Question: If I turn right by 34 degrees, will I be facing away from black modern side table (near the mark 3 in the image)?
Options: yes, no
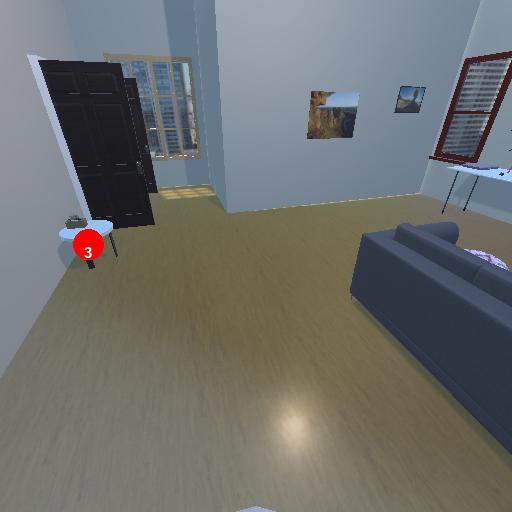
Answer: yes